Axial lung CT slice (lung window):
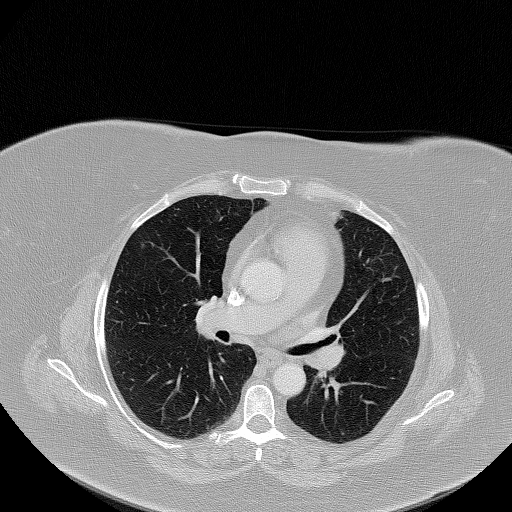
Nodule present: no